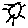
Label: sun